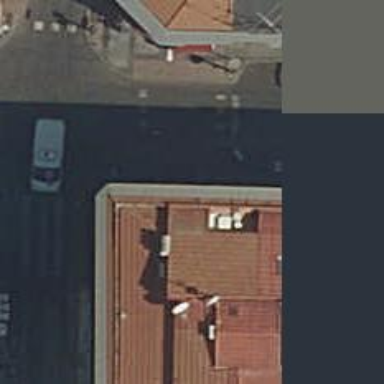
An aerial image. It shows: Restaurant.